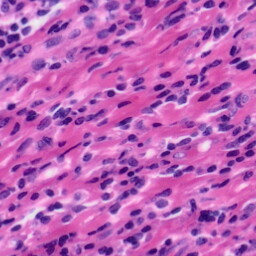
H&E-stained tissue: Tonsil